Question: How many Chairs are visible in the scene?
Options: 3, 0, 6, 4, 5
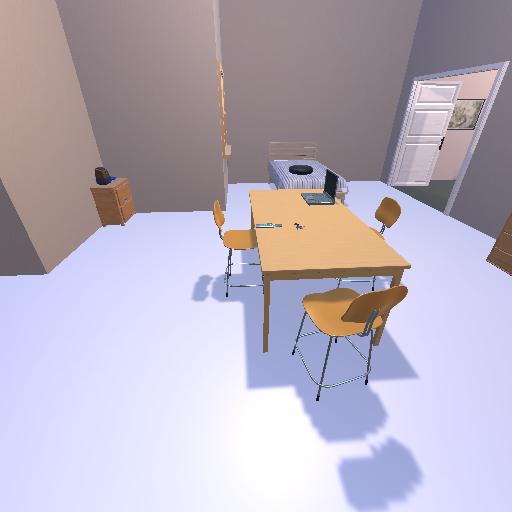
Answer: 3